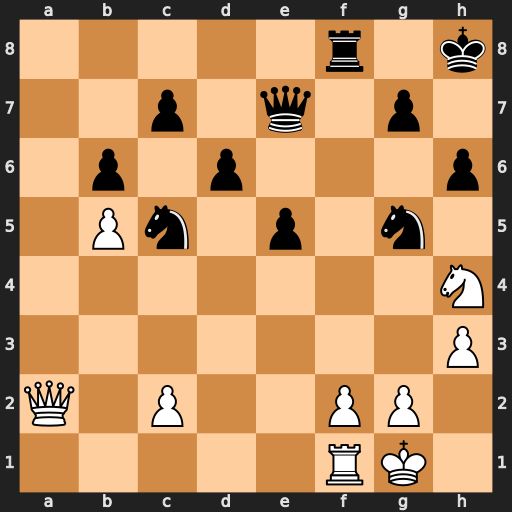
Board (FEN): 5r1k/2p1q1p1/1p1p3p/1Pn1p1n1/7N/7P/Q1P2PP1/5RK1
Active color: w
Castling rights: -
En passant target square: -
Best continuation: Ng6+ Kh7 Nxe7